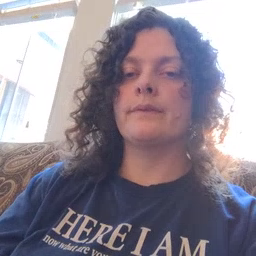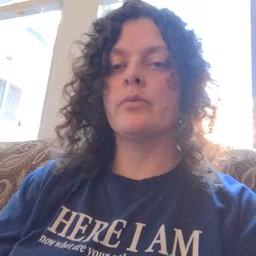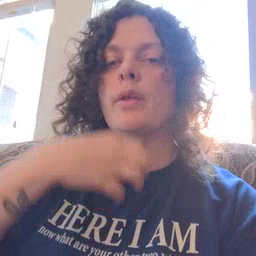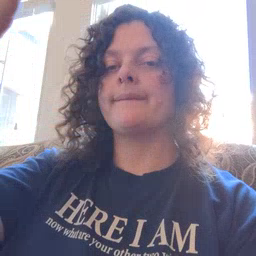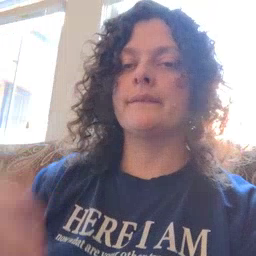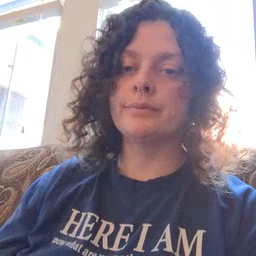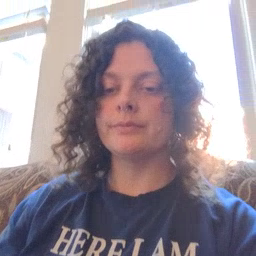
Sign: giraffe